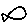
Label: fish